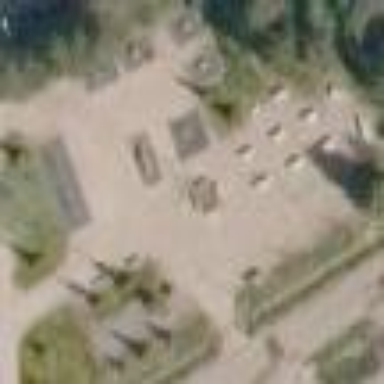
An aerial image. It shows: Fitness station in leisure land area.